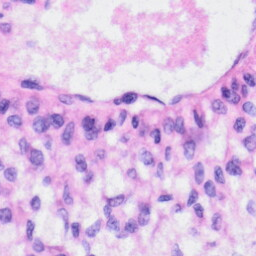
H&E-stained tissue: Liver